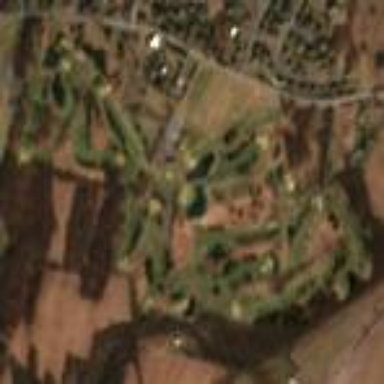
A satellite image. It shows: Golf course.